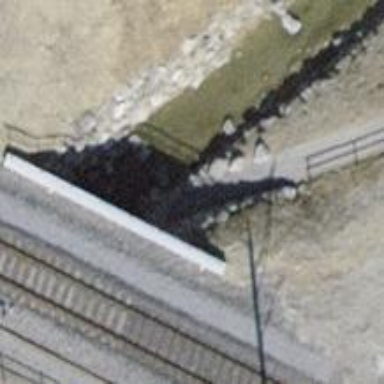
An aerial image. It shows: Tunnel footway.